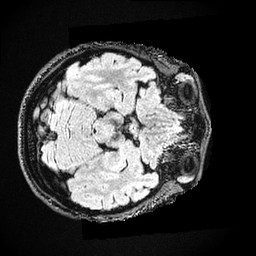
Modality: FLAIR
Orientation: axial
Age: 31
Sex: female
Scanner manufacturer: ge
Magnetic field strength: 3 T
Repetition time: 4.802 s
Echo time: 0.1158 s